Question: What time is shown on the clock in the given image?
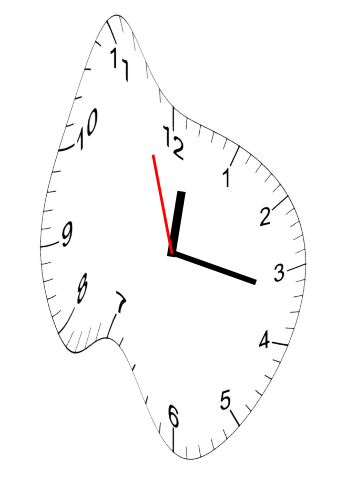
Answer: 12:16:57